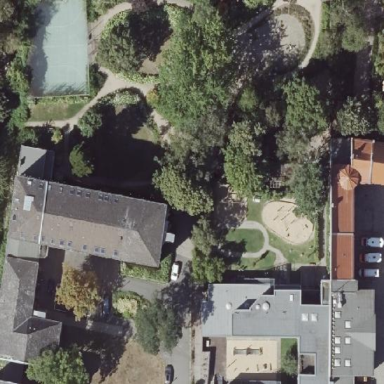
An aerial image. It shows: Lovely park for leisure and relaxation.